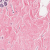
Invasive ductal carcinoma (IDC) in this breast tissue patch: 0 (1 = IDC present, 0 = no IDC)